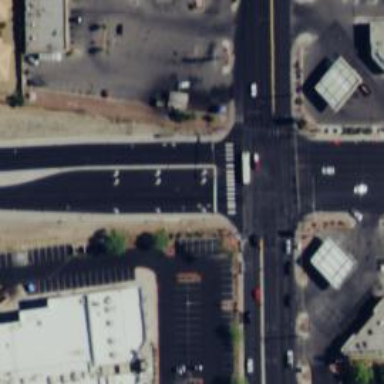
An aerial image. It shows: Solid stop line on the road.